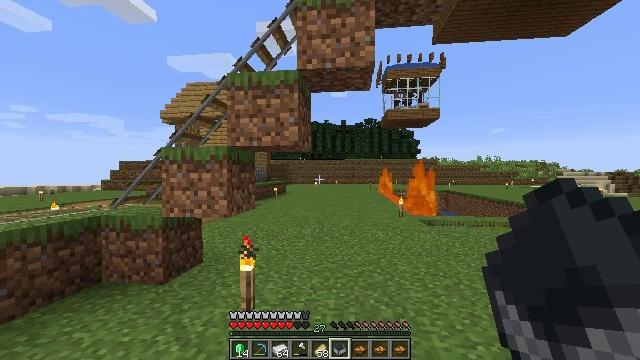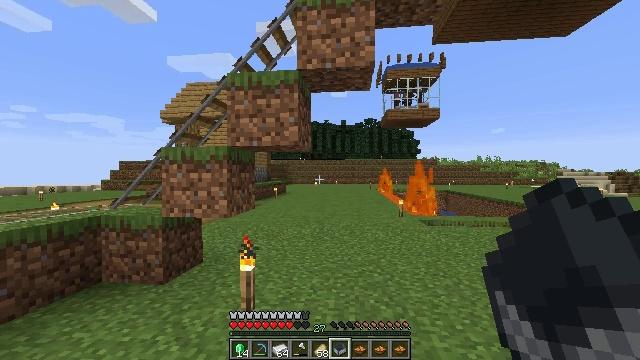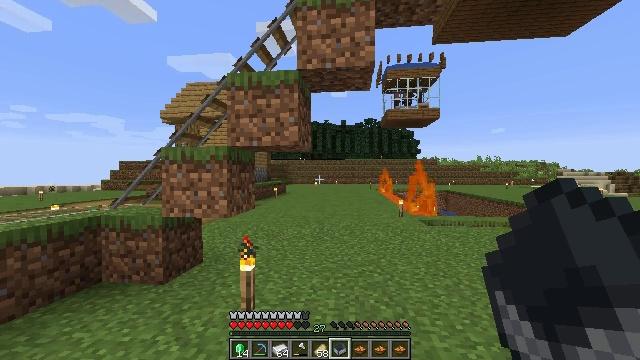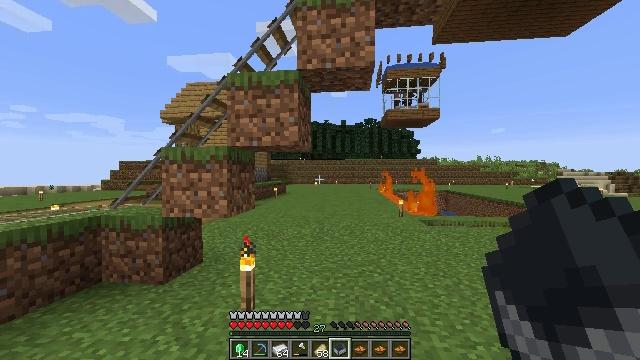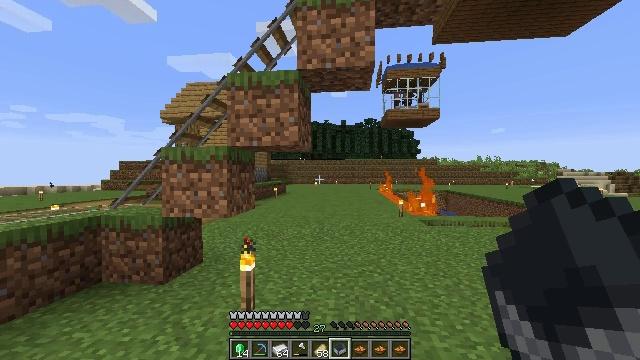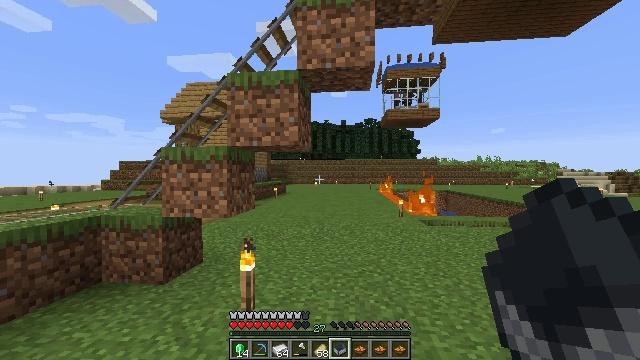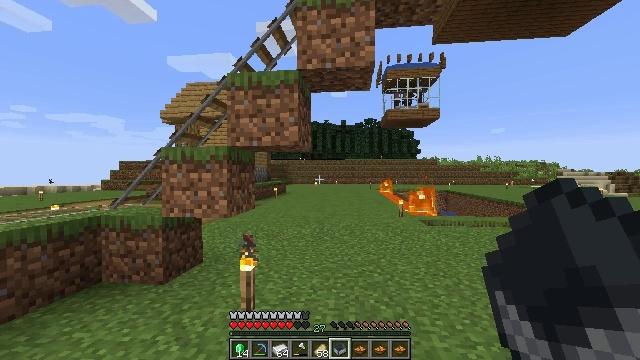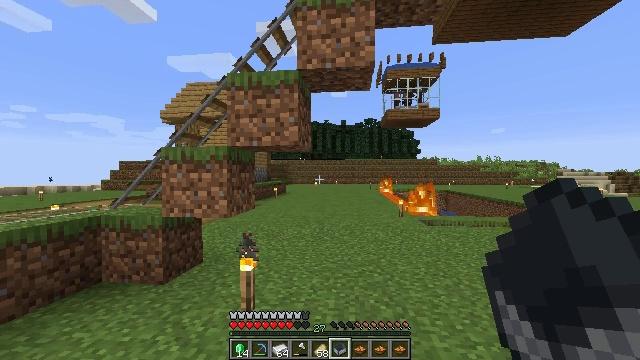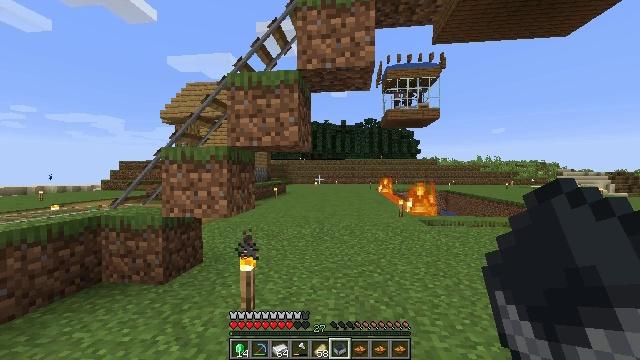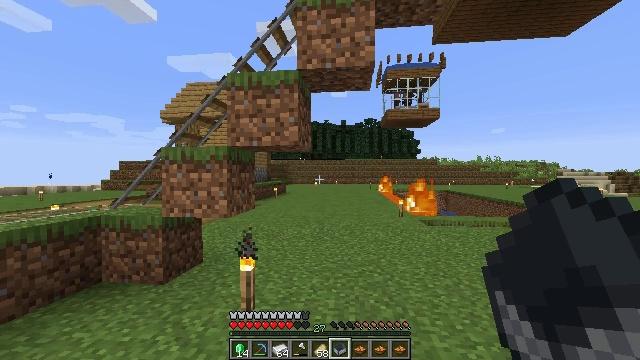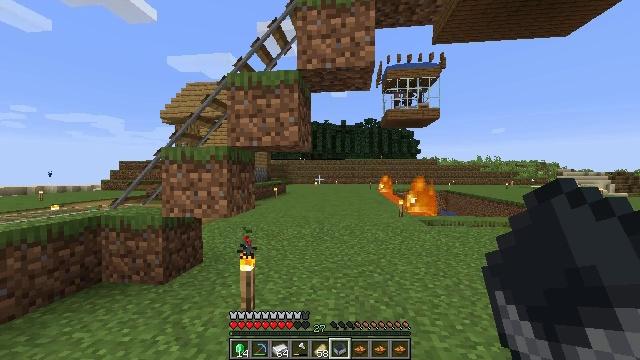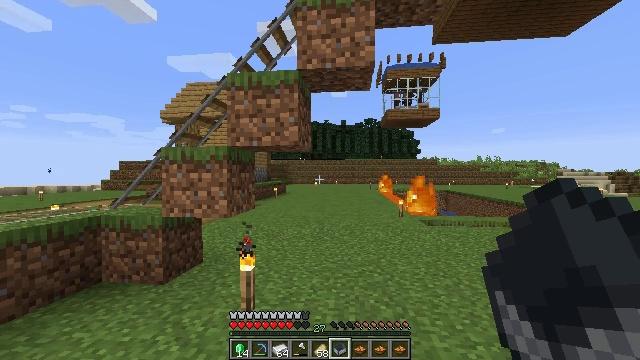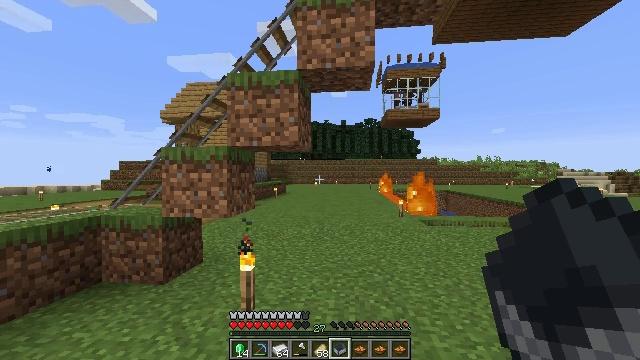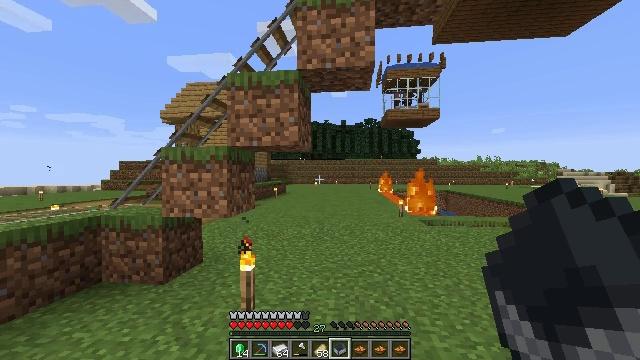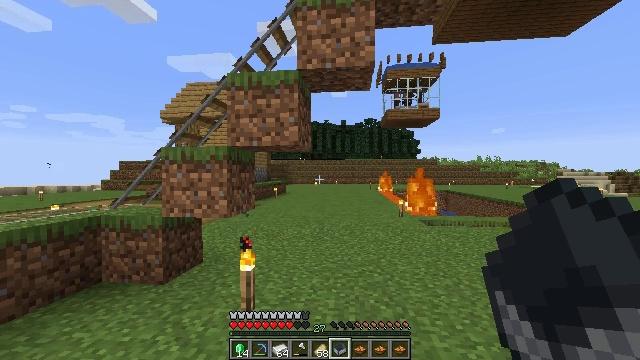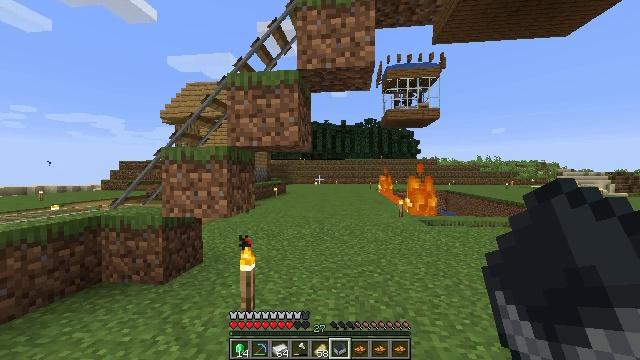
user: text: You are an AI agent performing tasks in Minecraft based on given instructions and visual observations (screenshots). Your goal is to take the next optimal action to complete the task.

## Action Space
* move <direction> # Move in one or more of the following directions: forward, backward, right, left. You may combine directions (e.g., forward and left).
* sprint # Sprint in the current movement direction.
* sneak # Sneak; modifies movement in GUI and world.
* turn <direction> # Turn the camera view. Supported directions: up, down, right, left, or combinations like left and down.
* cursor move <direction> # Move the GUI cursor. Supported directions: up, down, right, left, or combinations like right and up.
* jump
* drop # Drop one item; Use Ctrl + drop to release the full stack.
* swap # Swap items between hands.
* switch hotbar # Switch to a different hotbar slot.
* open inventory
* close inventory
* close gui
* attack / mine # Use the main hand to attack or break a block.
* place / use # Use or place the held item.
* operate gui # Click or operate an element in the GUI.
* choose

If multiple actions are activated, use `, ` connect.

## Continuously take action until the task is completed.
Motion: motion action
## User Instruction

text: Destroy the smoker to move it.
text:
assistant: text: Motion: no_op
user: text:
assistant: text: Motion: no_op
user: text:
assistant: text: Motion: no_op
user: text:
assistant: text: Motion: no_op
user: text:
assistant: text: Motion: no_op
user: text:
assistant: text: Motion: no_op
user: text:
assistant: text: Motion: no_op
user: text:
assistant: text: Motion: no_op
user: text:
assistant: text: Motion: no_op
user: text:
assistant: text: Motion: no_op
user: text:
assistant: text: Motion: no_op
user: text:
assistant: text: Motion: no_op
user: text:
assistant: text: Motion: no_op
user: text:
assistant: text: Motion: no_op
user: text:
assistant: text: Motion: no_op
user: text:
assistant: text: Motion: no_op
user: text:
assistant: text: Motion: no_op
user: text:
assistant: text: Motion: no_op
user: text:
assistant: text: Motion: no_op
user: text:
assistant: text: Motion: no_op
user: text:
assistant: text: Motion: no_op
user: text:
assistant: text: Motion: no_op
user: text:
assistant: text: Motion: no_op
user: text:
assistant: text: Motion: no_op
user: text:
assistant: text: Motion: no_op
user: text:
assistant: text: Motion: no_op
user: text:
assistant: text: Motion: no_op
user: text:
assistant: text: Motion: no_op
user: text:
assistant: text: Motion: no_op
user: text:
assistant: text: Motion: no_op